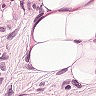
Metastatic tissue present: yes